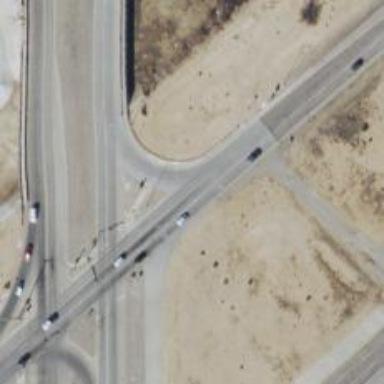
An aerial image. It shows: Frontage road connected to trunk link highway.